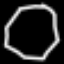
Label: octagon